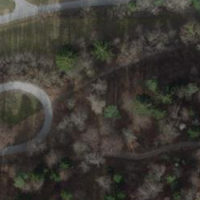
EUNIS habitat code: 43
Species observed at this site:
Juglans regia
Cornus sanguinea
Lamium galeobdolon